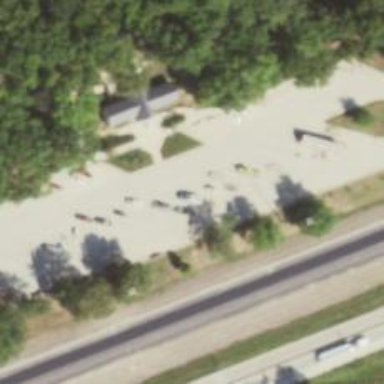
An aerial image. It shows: Rest area along the road.